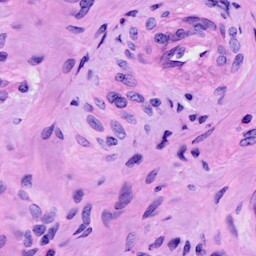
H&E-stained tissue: Cervix